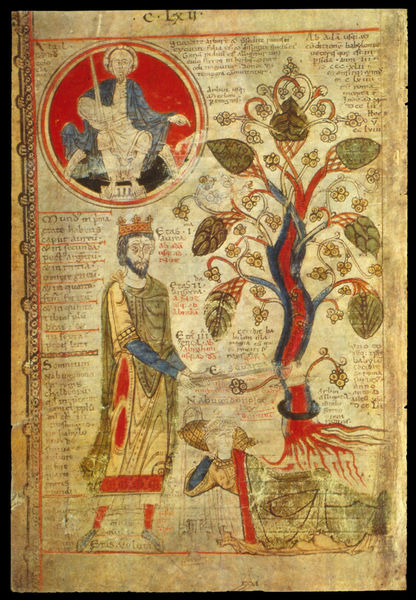
Titel: Nischenfigur der Flora aus dem Vestibül von Schloß Benrath
Künstler: W. Chr. Meyer
Standort: Düsseldorf, Schloß Benrath (EU - D - NRW)
Schlagwörter: baum, blau, blätter, feuer, gott, mann, umhang, grün, äste, bunt, frau, männer, rot, malerei, bart, pflanze, krone, kreis, rund, früchte, schrift, kaiser, könig, papst, thron, verzierung, blut, buch, medaillon, religion, beeren, seite, schwert, buchseite, pergament, heiligenschein, säge, wurzeln, christus, jesus, axt, rinde, zapfen, latein, buchmalerei, jesse, codex, stammbaum, lebensbaum, lrone, clxii, gottesfürchtig